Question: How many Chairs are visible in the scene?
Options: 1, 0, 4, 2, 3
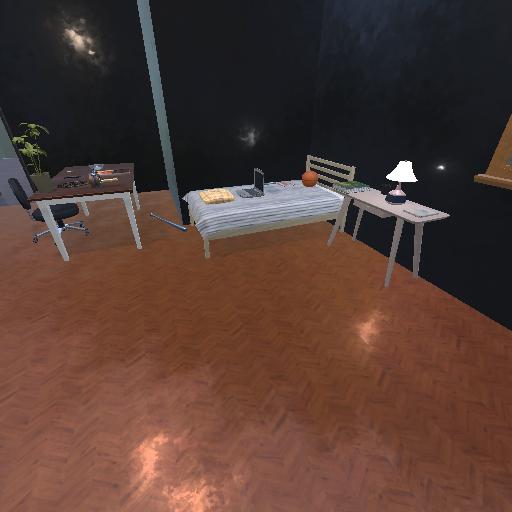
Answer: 1